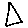
Label: triangle